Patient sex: F
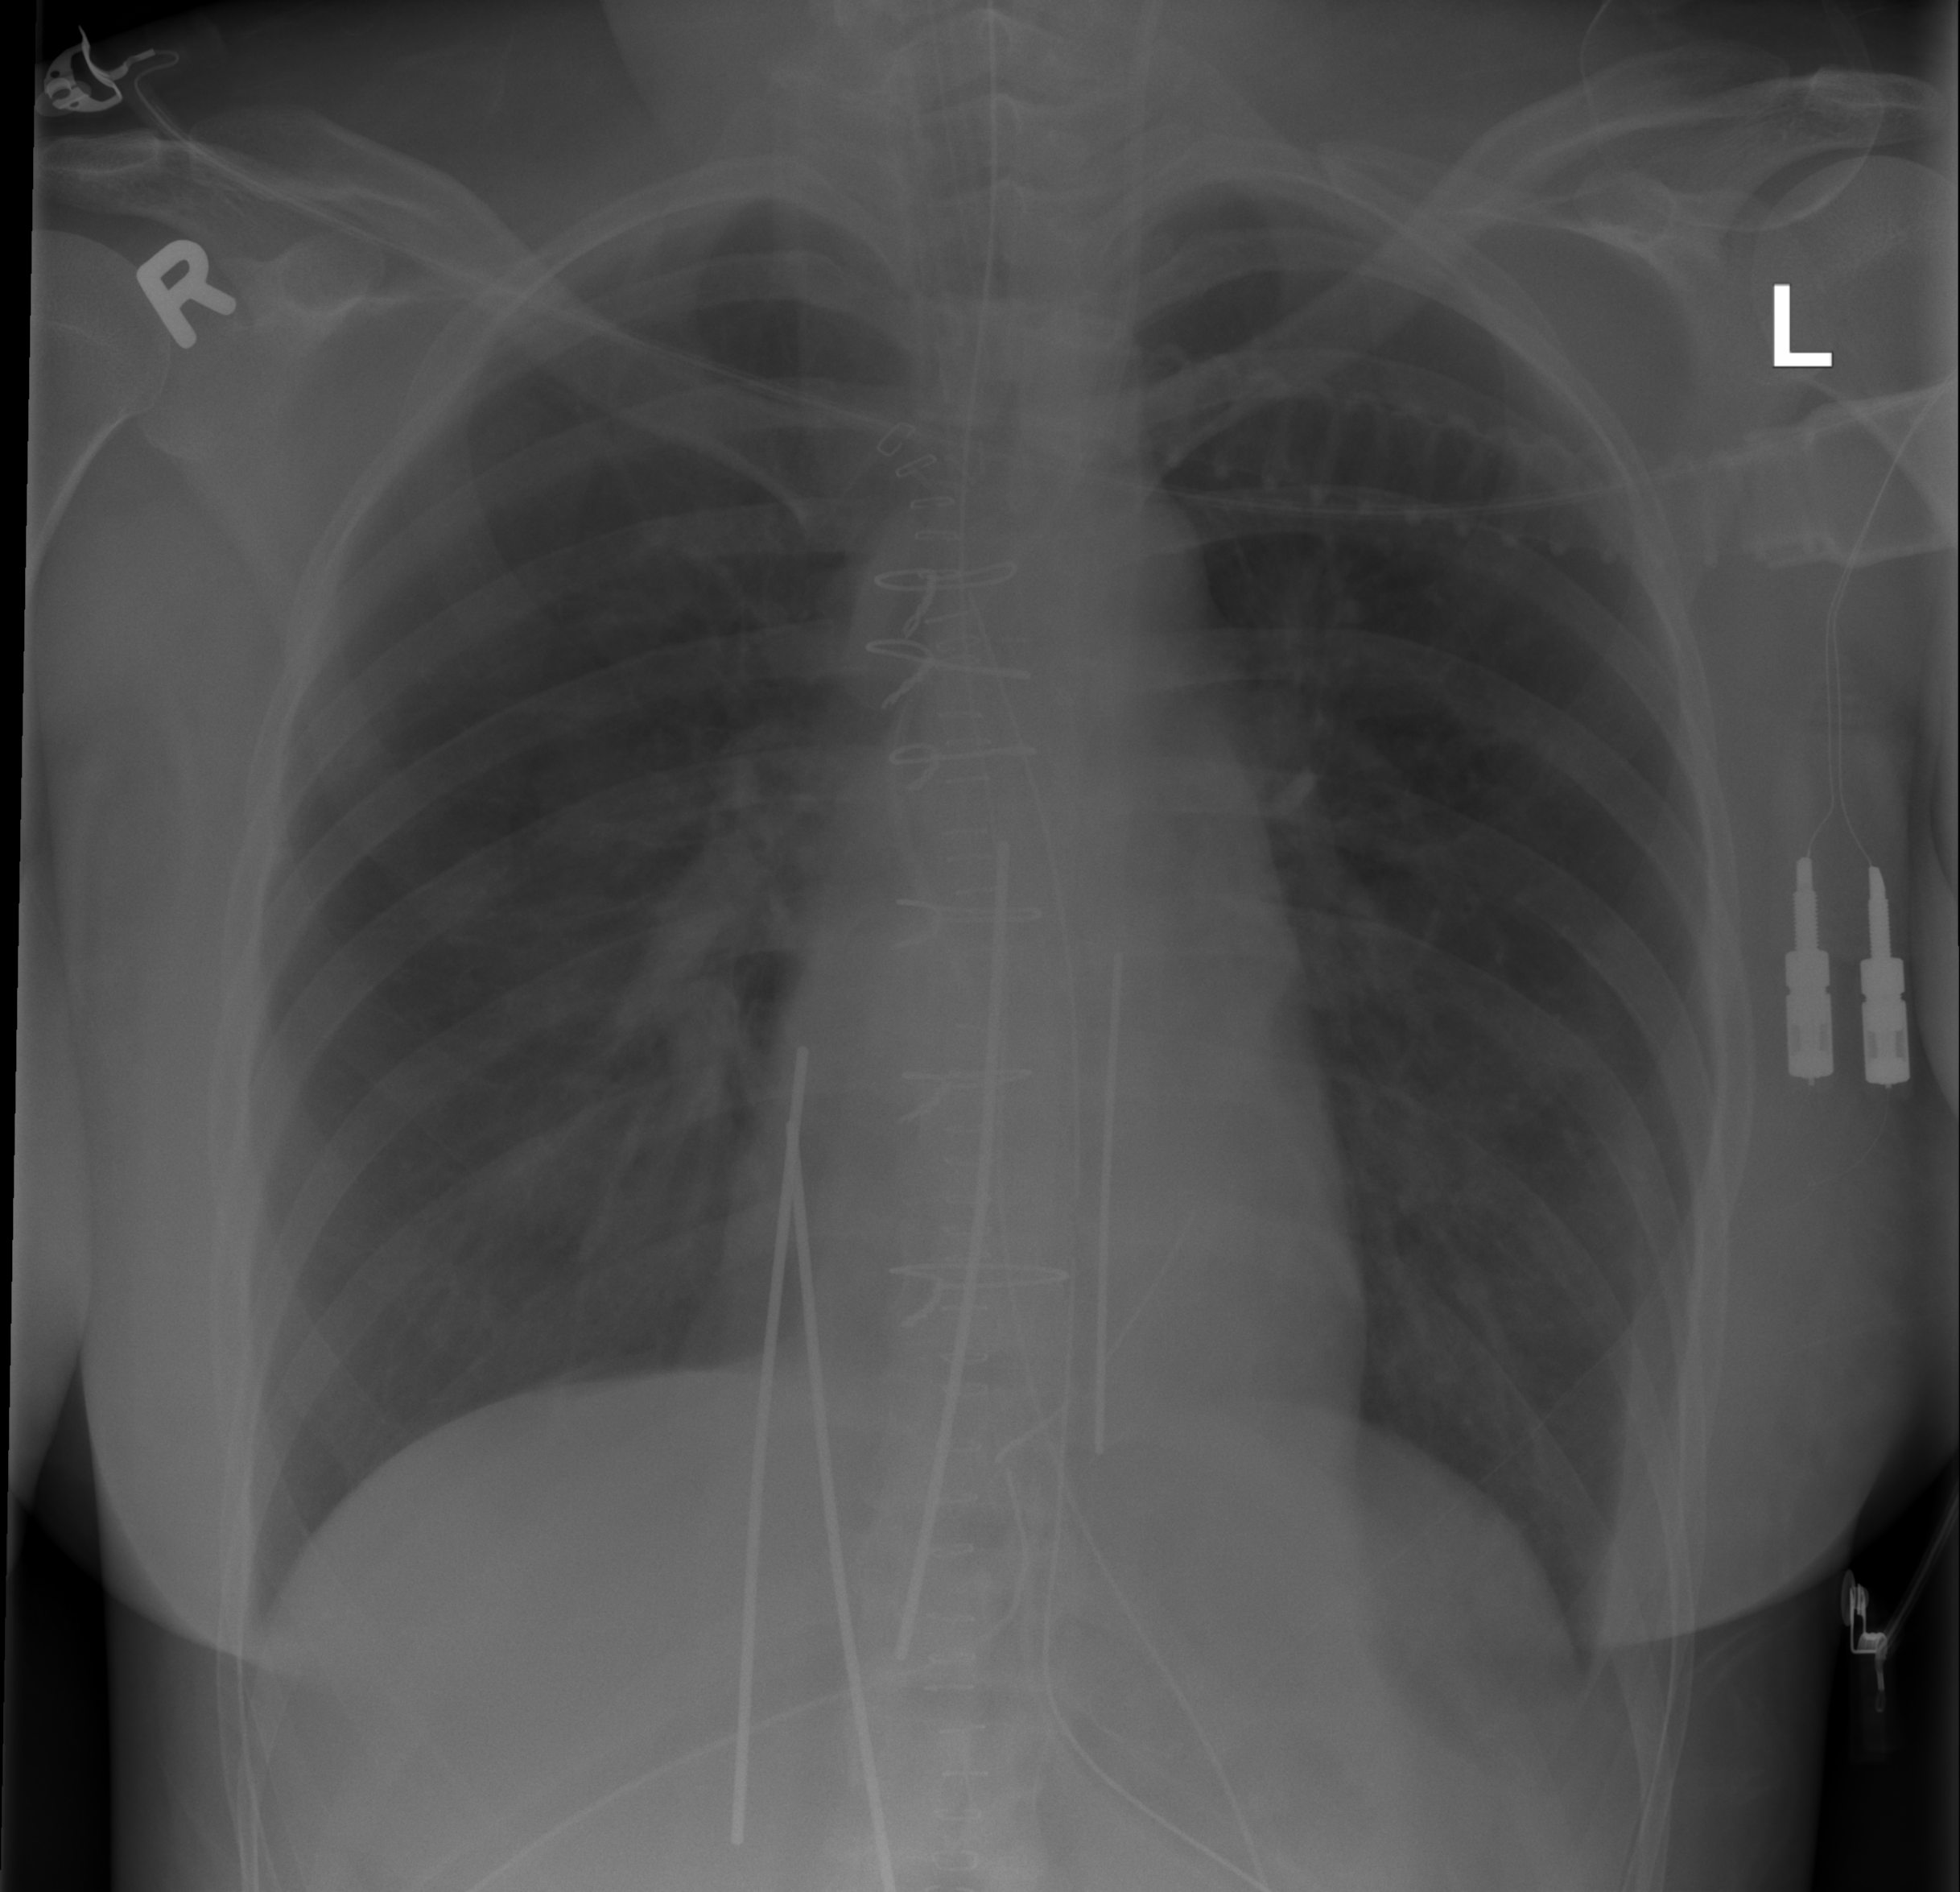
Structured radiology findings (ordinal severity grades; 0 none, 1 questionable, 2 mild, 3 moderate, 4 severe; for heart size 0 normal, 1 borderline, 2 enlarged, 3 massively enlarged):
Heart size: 0
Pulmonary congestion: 0
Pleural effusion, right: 0
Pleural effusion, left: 0
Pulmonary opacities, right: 0
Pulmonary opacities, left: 2
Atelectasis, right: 0
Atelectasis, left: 0